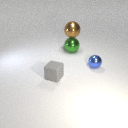
small blue metal sphere to the right of large green metal sphere